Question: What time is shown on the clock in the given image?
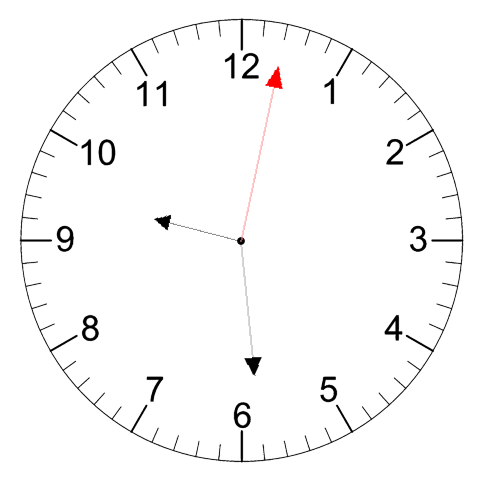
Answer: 09:29:02